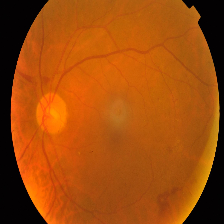
Diabetic retinopathy grade: Proliferative DR